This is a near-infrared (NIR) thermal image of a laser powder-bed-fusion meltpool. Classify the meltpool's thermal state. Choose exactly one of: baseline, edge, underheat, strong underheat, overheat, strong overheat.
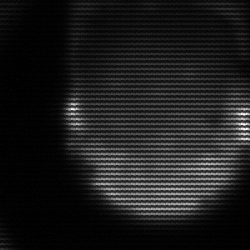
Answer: edge